I will show an image sequence of human cooking. I have annotated the images with numbered circles. Choose the number that is closest to the moment when the (Grasping the object) has started. You are a five-time world champion in this game. Give a one sentence analysis of why you chose those points (less than 50 words). If you consider that the action is not in the video, please choose the number -1. Provide your answer at the end in a json file of this format: {"points": []}
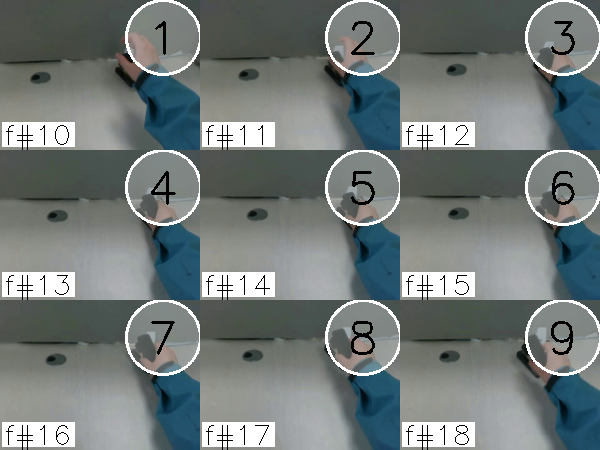
Frame 4 shows the clearest moment of hand-object contact.
{"points": [4]}